Interaction volume radius: 5 \u00c5
Interaction volume height: 25 \u00c5
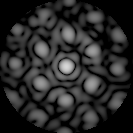
Disorder parameter: 0.4297